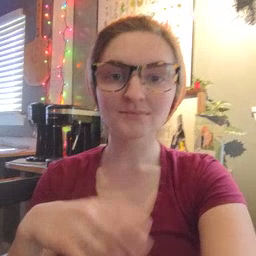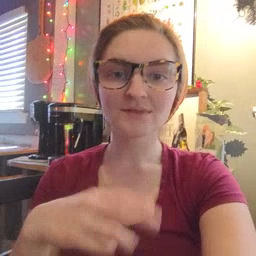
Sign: boy